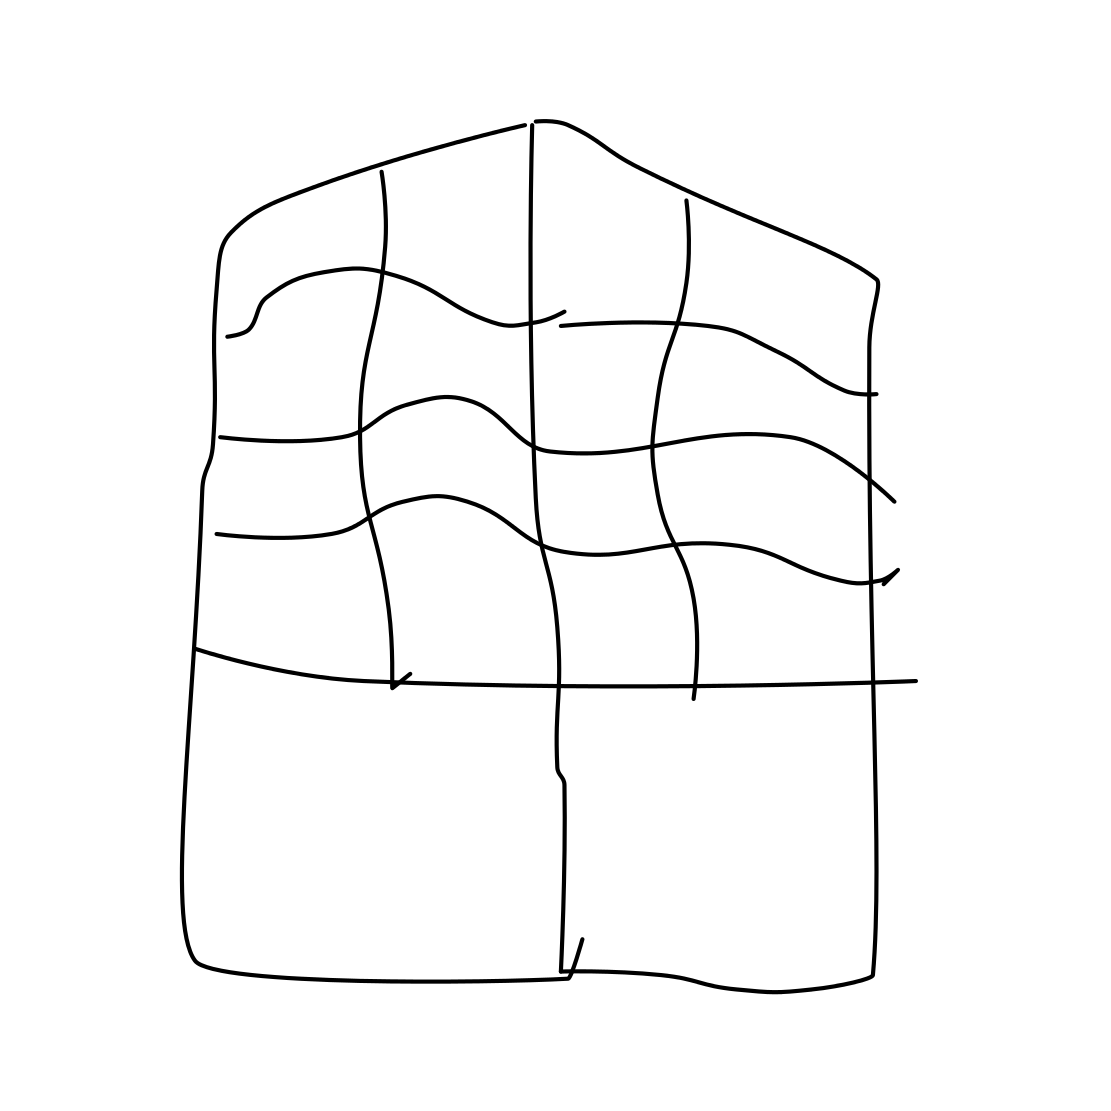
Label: door